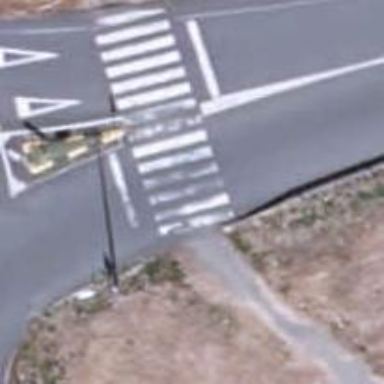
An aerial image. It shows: Uncontrolled zebra crossing on the road.